Aerial crown-view tile of a tropical tree (Barro Colorado Island, Panama), acquired 20250217:
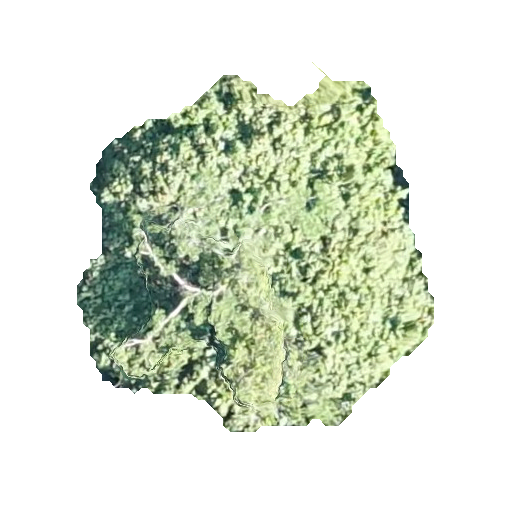
Species: Jacaranda copaia
GBIF accepted scientific name: Jacaranda copaia
Crown area: 139.196 m²